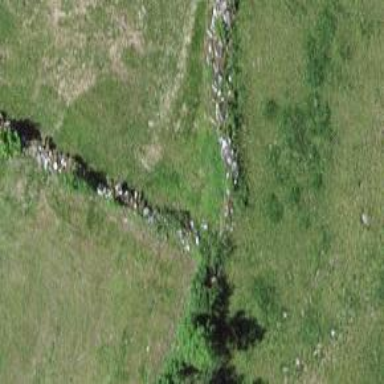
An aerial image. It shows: Wall made of dry stone.